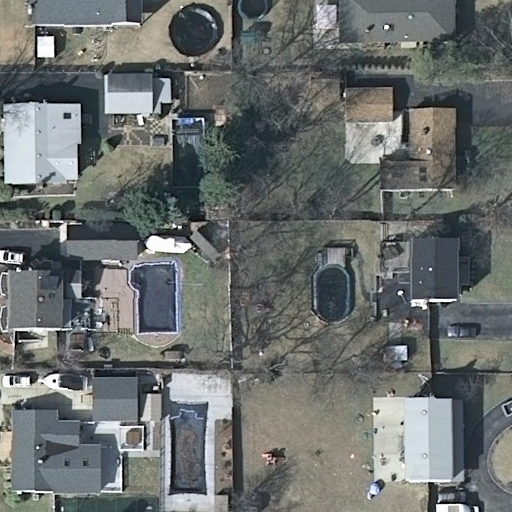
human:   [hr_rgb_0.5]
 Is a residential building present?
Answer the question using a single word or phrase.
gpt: yes

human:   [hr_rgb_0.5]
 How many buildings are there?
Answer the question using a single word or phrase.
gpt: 12

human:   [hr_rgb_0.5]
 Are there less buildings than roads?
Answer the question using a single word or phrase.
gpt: no

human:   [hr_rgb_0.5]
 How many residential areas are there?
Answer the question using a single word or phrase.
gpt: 1

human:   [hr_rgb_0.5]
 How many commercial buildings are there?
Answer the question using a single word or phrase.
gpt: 0

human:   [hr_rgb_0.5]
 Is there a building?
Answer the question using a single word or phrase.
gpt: yes

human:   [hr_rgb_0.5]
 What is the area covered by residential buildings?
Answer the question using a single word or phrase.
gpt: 1603m2

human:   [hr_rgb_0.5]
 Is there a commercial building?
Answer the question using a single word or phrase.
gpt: no

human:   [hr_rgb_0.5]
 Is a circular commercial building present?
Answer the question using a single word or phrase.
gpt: no

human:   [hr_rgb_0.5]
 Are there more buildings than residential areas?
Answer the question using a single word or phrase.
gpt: yes

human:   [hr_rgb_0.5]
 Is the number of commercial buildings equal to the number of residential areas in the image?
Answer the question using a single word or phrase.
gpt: no

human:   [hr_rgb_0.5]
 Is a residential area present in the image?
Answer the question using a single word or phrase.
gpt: yes

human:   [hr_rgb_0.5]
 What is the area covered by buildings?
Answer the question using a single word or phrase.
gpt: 1910m2

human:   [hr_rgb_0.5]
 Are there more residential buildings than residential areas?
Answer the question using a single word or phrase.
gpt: yes

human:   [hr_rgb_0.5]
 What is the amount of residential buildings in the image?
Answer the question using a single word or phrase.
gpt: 8

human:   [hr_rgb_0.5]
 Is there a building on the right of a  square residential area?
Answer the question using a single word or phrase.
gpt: no

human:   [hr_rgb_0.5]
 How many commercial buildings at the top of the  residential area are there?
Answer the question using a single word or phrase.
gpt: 0

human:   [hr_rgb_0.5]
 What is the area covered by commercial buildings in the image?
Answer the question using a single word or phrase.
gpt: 0m2

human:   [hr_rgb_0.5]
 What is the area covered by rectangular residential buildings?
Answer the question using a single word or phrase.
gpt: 788m2

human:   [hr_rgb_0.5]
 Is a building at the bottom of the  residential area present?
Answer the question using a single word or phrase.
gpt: yes

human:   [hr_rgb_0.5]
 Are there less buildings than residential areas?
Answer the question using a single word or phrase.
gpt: no

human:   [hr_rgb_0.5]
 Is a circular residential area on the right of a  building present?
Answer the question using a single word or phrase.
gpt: no

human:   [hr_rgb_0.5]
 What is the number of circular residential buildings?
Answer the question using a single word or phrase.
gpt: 0

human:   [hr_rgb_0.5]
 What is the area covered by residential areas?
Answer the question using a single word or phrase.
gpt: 10599m2

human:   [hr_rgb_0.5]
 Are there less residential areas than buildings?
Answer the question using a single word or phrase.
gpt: yes

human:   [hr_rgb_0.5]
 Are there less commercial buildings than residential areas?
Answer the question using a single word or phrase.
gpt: yes

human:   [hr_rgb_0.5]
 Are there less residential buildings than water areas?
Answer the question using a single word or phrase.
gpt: no

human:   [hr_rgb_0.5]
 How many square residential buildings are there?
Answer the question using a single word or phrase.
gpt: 0

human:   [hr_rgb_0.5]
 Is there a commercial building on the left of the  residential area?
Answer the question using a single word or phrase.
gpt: no

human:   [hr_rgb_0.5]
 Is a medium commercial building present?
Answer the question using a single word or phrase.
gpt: no

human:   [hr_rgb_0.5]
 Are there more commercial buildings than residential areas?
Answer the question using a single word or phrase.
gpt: no

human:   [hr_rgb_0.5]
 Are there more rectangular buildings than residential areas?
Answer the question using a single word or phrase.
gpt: yes

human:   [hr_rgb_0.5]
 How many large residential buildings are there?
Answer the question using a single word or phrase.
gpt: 0

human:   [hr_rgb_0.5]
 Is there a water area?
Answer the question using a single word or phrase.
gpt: no

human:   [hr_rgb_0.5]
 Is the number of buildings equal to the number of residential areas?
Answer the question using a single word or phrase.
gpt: no

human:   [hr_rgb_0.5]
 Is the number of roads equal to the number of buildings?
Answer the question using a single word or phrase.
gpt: no

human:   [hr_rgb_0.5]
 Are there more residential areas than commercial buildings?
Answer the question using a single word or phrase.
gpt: yes

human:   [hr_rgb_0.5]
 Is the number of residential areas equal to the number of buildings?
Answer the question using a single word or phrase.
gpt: no

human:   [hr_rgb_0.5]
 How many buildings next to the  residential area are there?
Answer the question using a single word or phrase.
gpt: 12

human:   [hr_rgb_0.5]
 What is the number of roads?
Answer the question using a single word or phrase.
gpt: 0

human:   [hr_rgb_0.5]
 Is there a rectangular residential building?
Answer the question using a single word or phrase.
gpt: yes

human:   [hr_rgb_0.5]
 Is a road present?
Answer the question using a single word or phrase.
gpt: no

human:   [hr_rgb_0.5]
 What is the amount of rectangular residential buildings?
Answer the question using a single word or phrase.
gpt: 4

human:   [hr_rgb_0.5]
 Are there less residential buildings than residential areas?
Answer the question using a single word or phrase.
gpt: no

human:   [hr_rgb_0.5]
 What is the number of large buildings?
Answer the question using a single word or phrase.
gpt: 0

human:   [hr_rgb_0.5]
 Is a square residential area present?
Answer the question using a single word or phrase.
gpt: no

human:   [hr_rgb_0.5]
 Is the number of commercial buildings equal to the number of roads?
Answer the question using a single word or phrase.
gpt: yes

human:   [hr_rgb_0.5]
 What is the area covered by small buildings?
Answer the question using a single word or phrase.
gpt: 205m2

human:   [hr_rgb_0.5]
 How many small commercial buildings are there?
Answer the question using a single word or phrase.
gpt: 0

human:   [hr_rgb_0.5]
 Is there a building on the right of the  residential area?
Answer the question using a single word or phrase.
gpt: yes

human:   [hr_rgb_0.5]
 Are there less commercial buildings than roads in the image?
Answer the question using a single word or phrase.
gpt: no

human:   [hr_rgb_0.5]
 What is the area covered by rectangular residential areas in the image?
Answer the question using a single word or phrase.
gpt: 10599m2

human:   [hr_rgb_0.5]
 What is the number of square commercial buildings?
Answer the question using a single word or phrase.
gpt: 0

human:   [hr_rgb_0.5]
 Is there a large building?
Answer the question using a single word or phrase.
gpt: no

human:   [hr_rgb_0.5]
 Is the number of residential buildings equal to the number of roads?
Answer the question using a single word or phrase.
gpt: no

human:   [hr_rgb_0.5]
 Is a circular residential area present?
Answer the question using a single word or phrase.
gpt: no

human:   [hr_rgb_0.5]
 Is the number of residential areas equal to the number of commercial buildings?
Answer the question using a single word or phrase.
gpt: no

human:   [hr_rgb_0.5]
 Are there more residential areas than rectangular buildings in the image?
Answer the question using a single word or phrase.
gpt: no

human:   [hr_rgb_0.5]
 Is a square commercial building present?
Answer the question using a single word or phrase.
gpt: no

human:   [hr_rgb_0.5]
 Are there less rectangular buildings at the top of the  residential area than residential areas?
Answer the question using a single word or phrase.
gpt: no

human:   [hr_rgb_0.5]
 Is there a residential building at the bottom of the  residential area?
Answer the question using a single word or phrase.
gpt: yes

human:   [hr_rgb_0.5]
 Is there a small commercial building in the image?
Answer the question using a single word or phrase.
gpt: no

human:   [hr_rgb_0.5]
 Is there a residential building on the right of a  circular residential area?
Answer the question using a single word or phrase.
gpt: no

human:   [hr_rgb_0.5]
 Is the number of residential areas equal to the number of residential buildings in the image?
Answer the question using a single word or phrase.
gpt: no